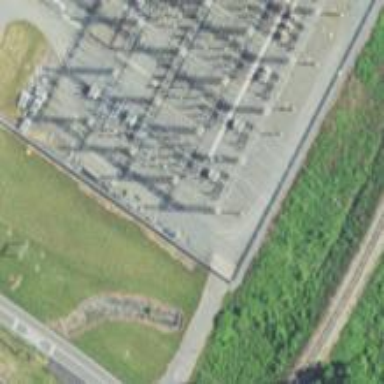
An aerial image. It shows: Switch used for power control.